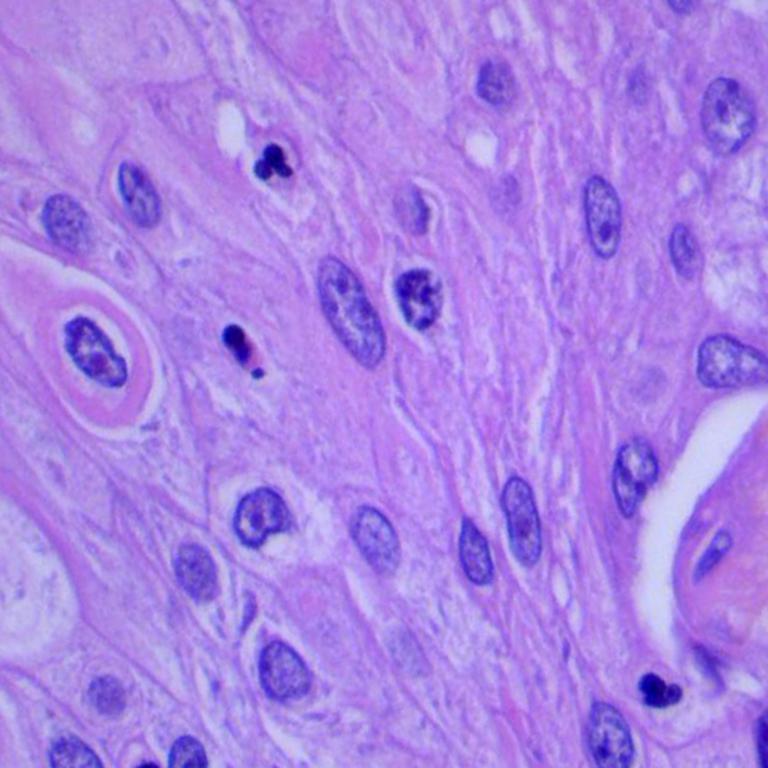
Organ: lung
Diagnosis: squamous carcinomas